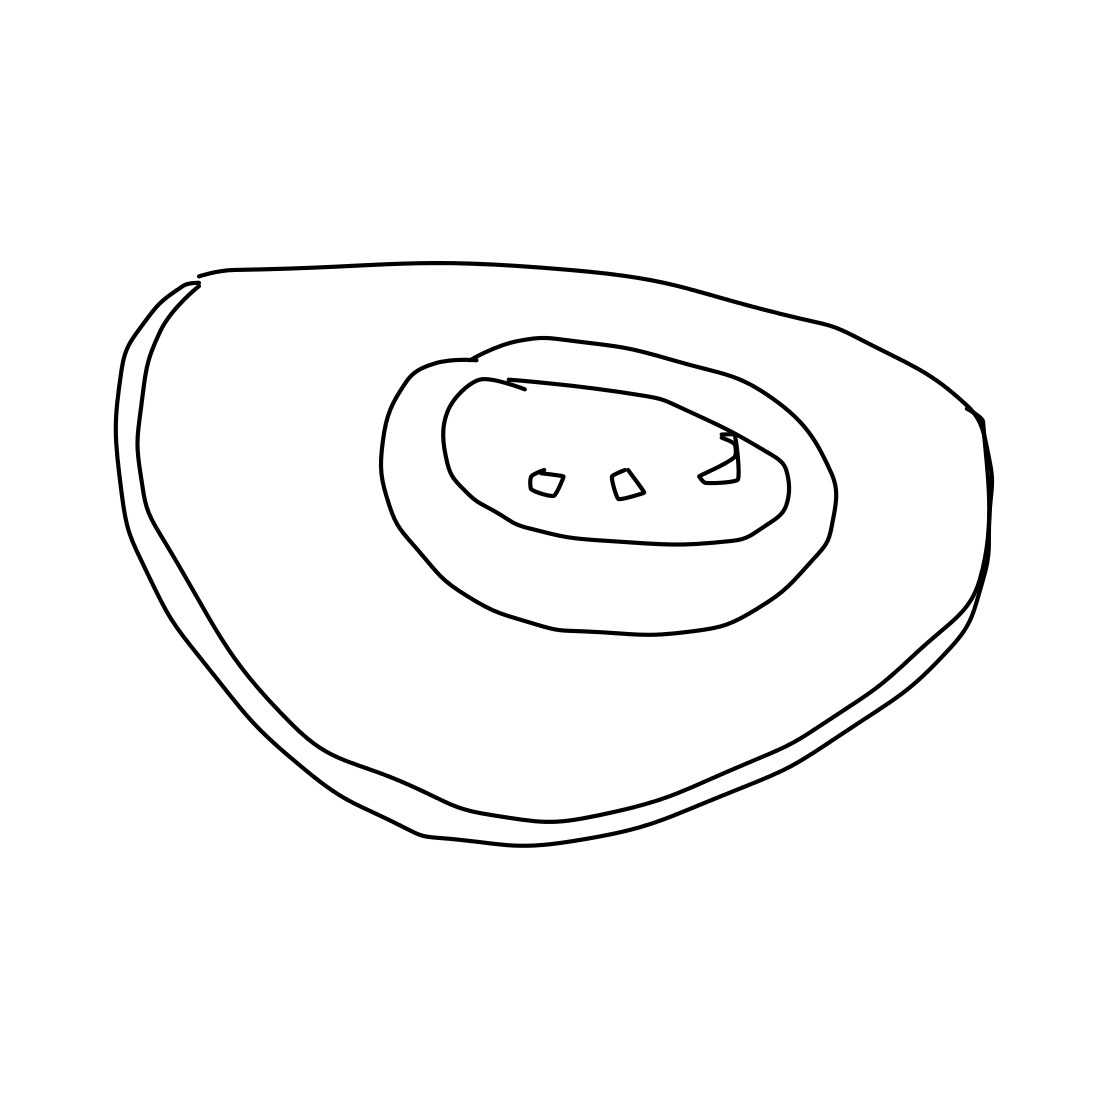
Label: flying saucer